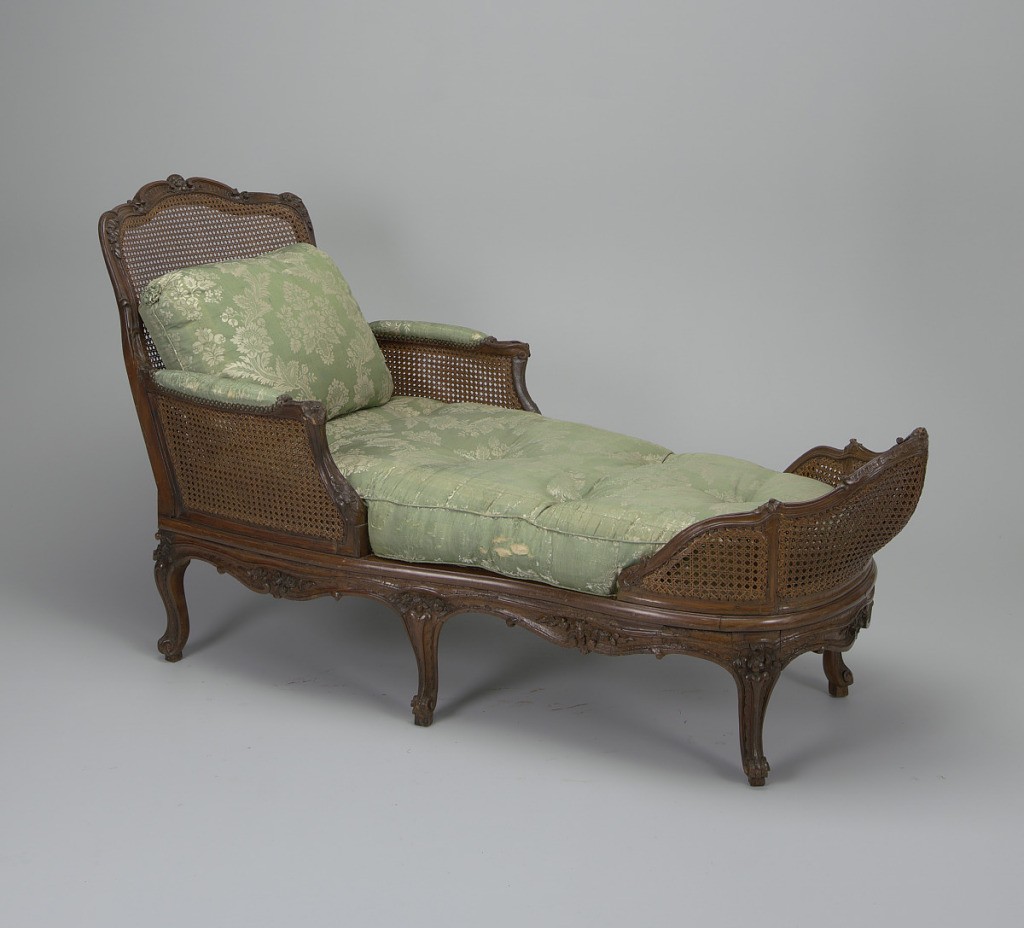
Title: Chaise longue
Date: ca. 1750
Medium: carved walnut, beechwood, caning, (upholstered cushions later)
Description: Carved and caned; the frame elaborately carved with clusters of blossoms, frilled scrolls, and trailing leaves, the arm pads, black and seat  cushions in green brocade.